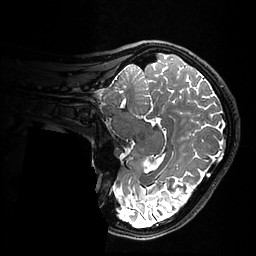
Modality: T2w
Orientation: sagittal
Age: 28
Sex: female
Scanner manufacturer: ge
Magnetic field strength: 3 T
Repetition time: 3.202 s
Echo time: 0.06596 s